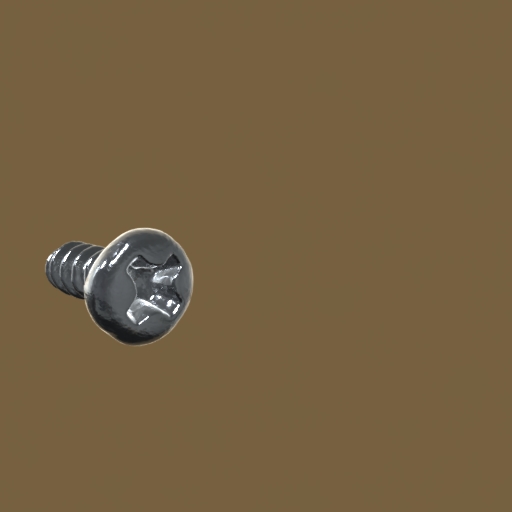
Label: screw